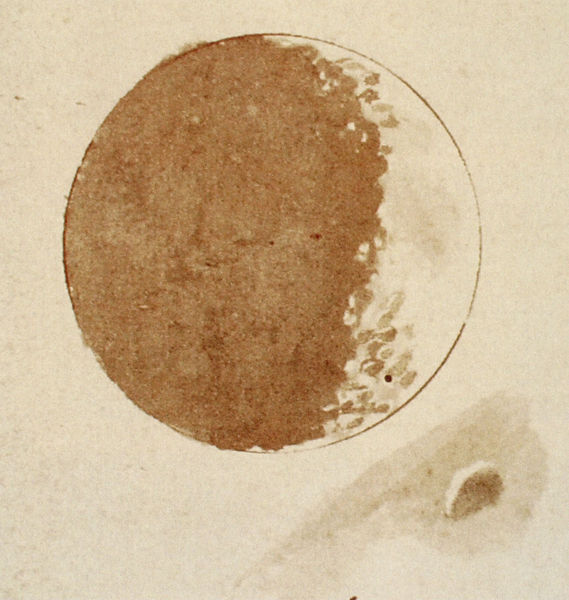
Künstler: Galileo Galilei
Institution: Florenz, Biblioteca Nationale Centrale
Schlagwörter: schatten, wasser, aquarell, gelb, braun, hell, licht, orange, zeichnung, erde, sonne, blatt, kontrast, kreis, rund, papier, farben, farbe, vergilbt, mond, linie, halbmond, schwarz-weiß, tupfen, bleistift, fleck, flecken, erleuchtet, verschwommen, vollmond, krater, hell und dunkel, ähm